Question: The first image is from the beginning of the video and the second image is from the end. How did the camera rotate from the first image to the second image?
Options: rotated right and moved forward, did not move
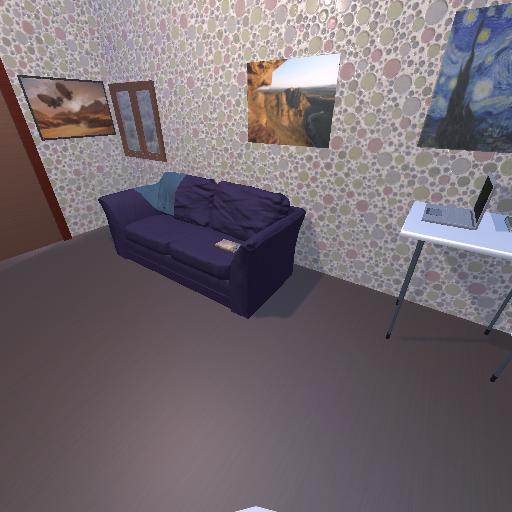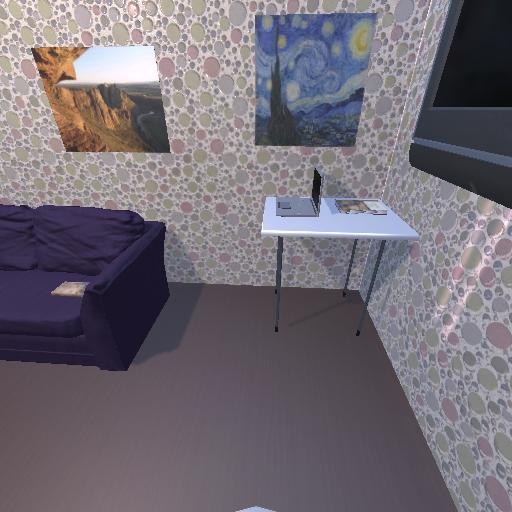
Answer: rotated right and moved forward